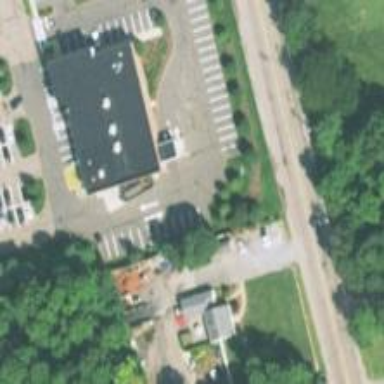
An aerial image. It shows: Retail building.